Aerial crown-view tile of a tropical tree (Barro Colorado Island, Panama), acquired 20241014:
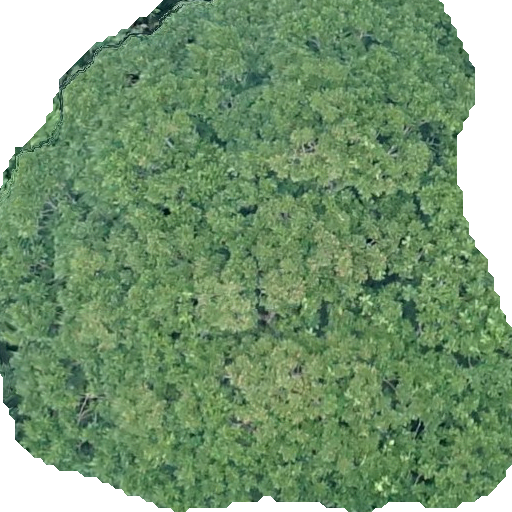
Species: Dipteryx oleifera
GBIF accepted scientific name: Dipteryx oleifera
Crown area: 364.711 m²